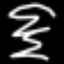
Label: squiggle